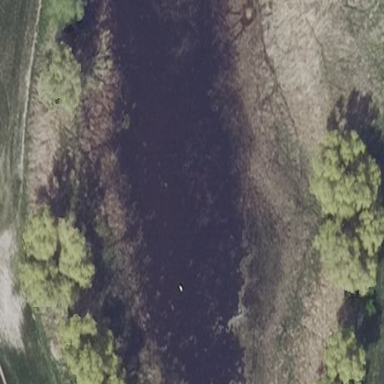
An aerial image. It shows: Pond with natural water.